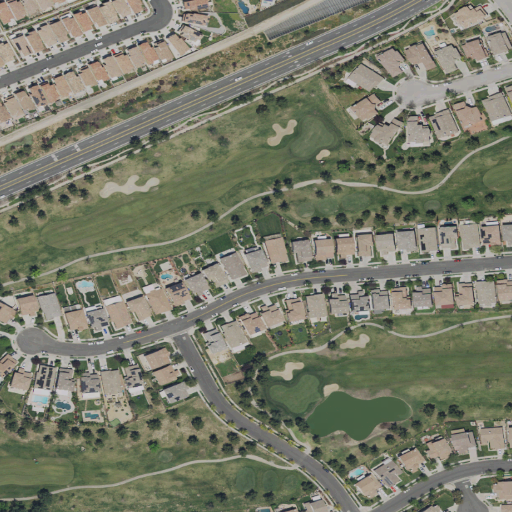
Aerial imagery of valley in California named Yucaipa Valley containing open development, medium intensity development, low intensity development, grassland, and shrub